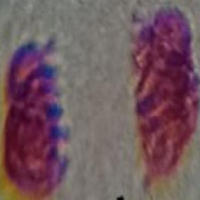
Label: telophase